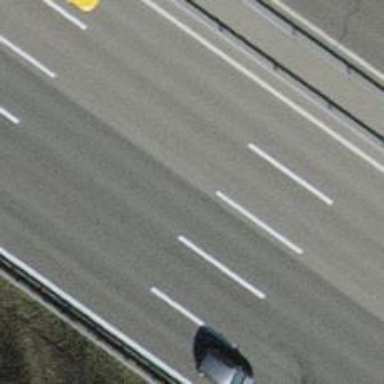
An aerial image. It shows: Asphalt motorway.